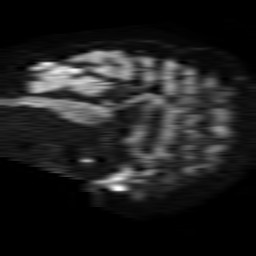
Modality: TRACE
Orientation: sagittal
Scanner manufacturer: philips
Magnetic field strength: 1.5 T
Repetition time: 4.6 s
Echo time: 0.08941 s